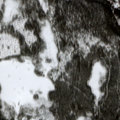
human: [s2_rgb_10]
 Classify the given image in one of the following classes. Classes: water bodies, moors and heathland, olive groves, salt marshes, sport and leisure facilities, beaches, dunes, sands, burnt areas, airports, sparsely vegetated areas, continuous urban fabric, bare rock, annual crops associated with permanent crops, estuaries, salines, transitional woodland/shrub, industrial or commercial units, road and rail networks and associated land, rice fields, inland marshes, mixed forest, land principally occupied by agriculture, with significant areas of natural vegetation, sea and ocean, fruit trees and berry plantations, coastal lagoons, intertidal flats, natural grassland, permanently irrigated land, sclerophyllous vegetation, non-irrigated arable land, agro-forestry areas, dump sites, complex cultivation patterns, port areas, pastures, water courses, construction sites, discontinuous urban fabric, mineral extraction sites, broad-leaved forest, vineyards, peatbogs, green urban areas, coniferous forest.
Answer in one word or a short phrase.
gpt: coniferous forest, transitional woodland/shrub, peatbogs